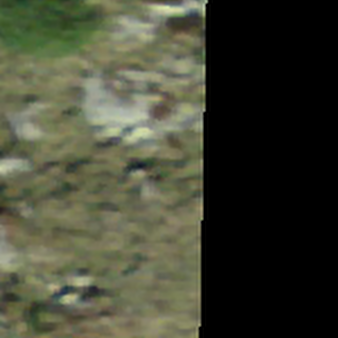
Label: other